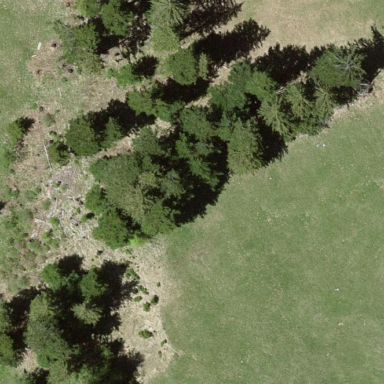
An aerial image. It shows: Forest area.